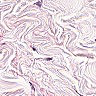
Metastatic tissue present: no